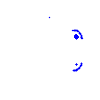
Particle: electron